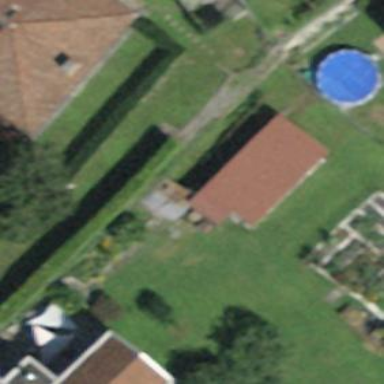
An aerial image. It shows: Hut.